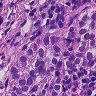
Metastatic tissue present: yes